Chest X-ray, AP view. Patient: 32 years old, sex F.
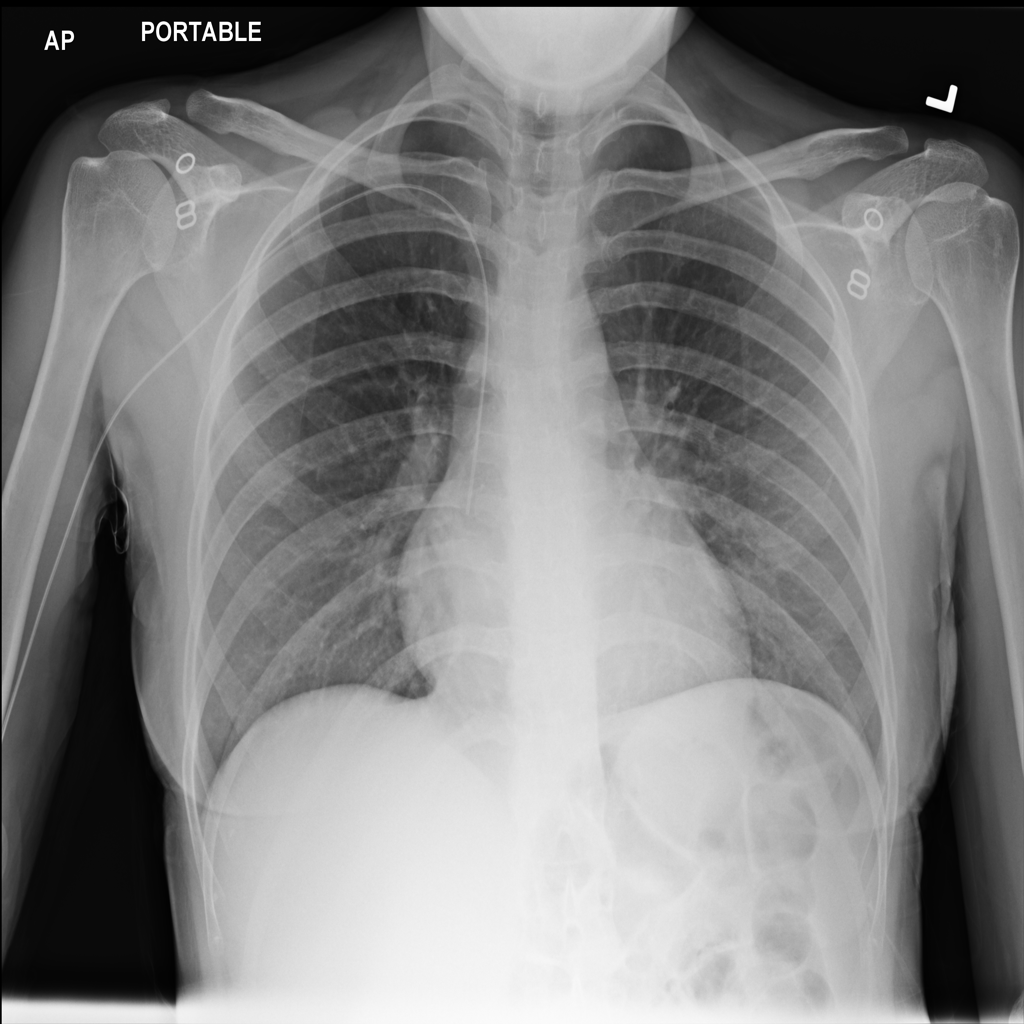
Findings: No Finding